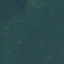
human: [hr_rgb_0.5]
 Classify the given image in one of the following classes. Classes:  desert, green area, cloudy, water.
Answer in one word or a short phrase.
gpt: green area